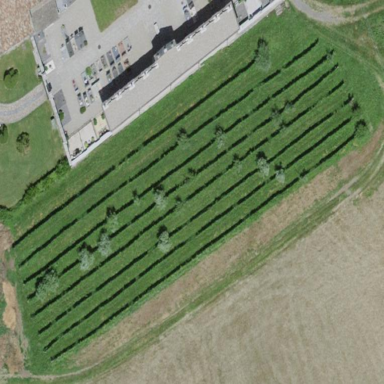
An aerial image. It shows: Vineyard growing grapes.